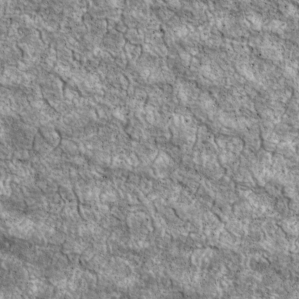
Label: non_frost